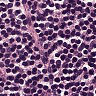
Metastatic tissue present: no